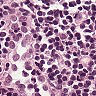
Metastatic tissue present: no